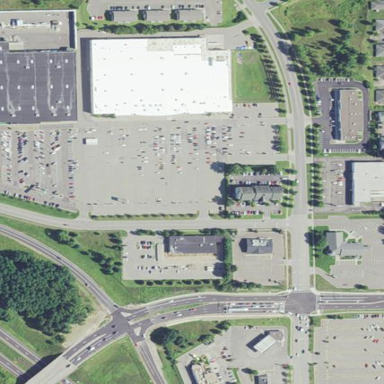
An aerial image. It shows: Retail area.